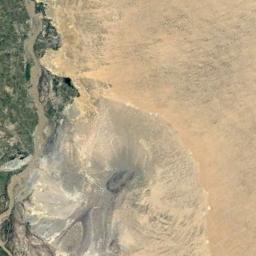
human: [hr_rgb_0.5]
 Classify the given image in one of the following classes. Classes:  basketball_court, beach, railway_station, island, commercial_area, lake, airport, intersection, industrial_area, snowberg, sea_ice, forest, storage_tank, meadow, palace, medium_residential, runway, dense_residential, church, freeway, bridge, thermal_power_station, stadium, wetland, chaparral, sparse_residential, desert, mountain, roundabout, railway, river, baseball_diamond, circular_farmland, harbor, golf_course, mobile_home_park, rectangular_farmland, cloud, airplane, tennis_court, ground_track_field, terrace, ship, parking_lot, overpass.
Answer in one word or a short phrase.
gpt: desert